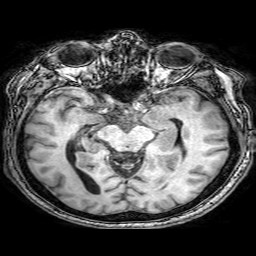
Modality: T1w
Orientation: coronal
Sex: male
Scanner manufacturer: philips
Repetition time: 0.008075 s
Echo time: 0.00369 s